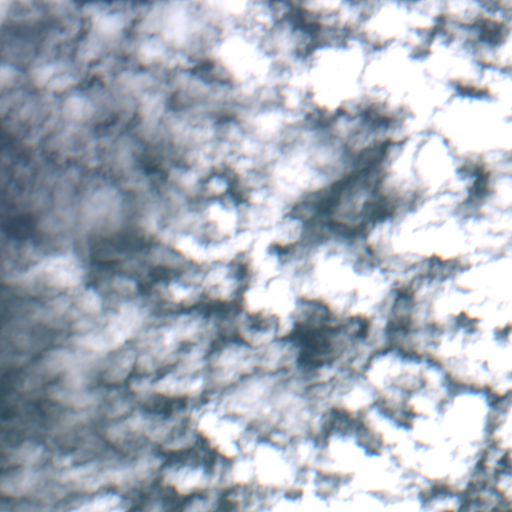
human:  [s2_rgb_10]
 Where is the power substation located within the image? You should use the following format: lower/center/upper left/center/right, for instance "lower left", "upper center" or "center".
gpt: The power substation is located in the lower center of the image.
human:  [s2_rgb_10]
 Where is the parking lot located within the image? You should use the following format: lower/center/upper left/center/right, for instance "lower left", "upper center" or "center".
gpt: There is no parking lot in the image.